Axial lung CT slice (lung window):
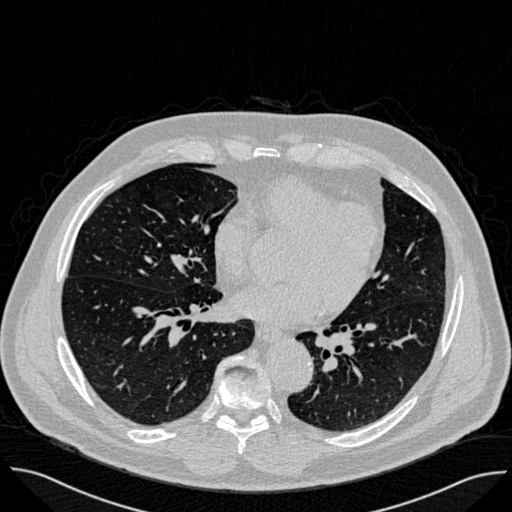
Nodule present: no